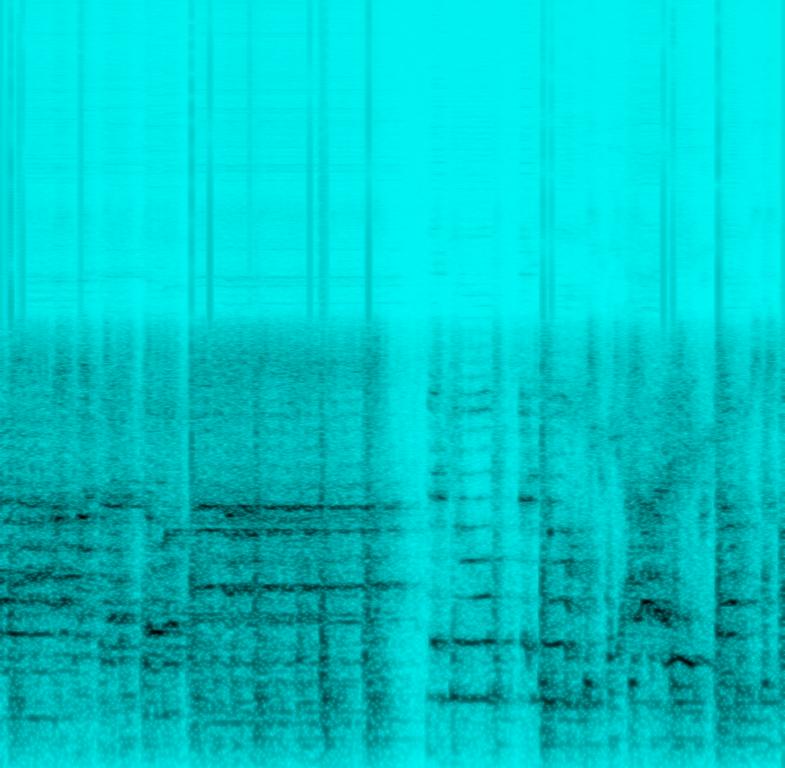
The music starts off with male backing vocals making way for the main male singer. Throughout the music excerpt a drum rhythmic accompaniment can be heard. The quality of the recording is low and so it's not clear if other instruments take part in accompanying the singer.